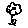
Label: flower